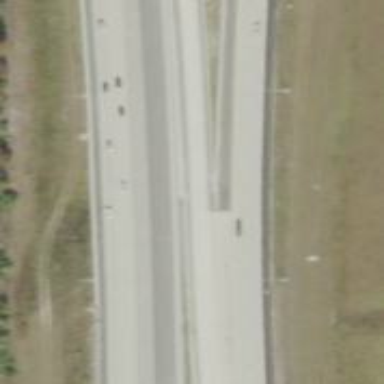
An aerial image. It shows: Toll lane on motorway.